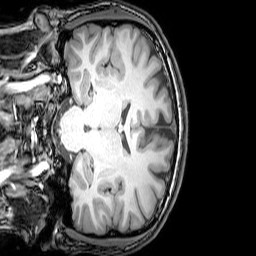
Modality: T1w
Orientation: coronal
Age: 21
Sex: male
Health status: healthy
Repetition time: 0.081 s
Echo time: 0.037 s